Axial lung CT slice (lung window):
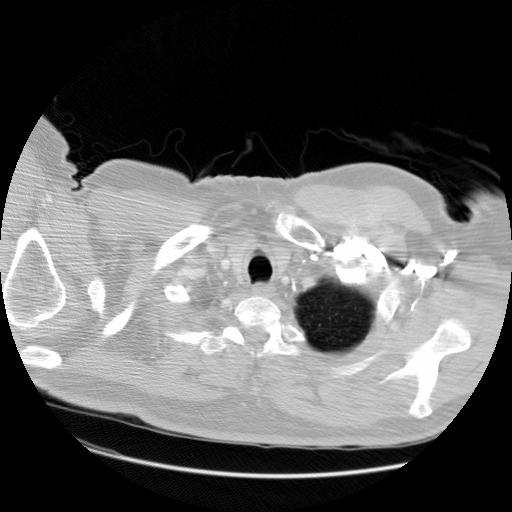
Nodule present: no